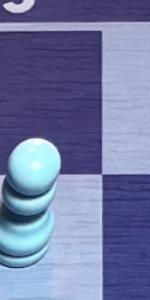
Label: Pawn_White